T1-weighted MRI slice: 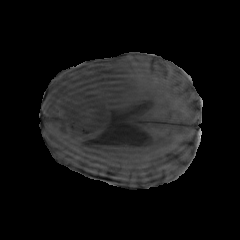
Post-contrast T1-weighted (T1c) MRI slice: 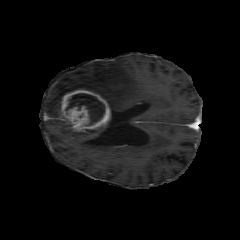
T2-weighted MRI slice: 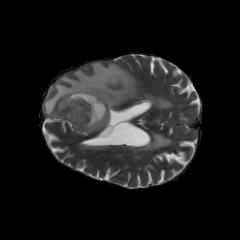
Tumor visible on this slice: yes